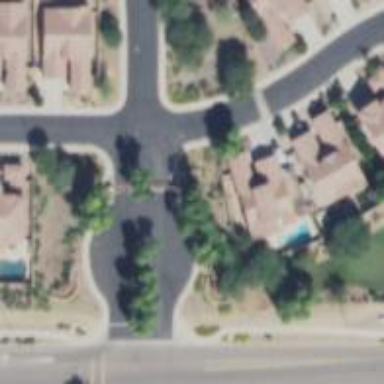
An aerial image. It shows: Residential road.